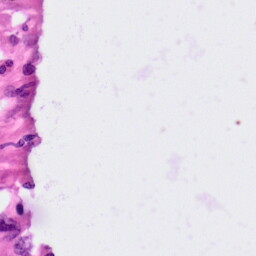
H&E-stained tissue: Lung